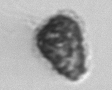
Label: Syracosphaera_pulchra